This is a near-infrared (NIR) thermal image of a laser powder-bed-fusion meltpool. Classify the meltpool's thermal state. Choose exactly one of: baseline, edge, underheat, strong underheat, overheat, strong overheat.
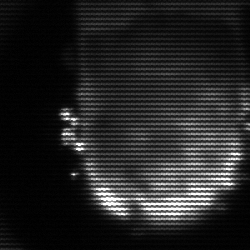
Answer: baseline